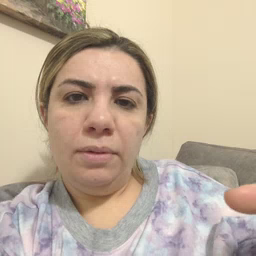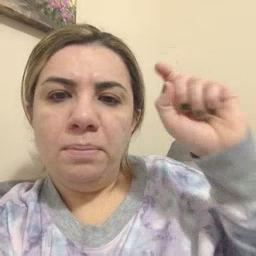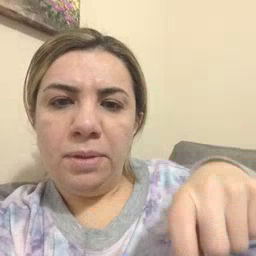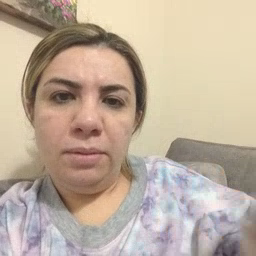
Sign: haveto